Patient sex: M
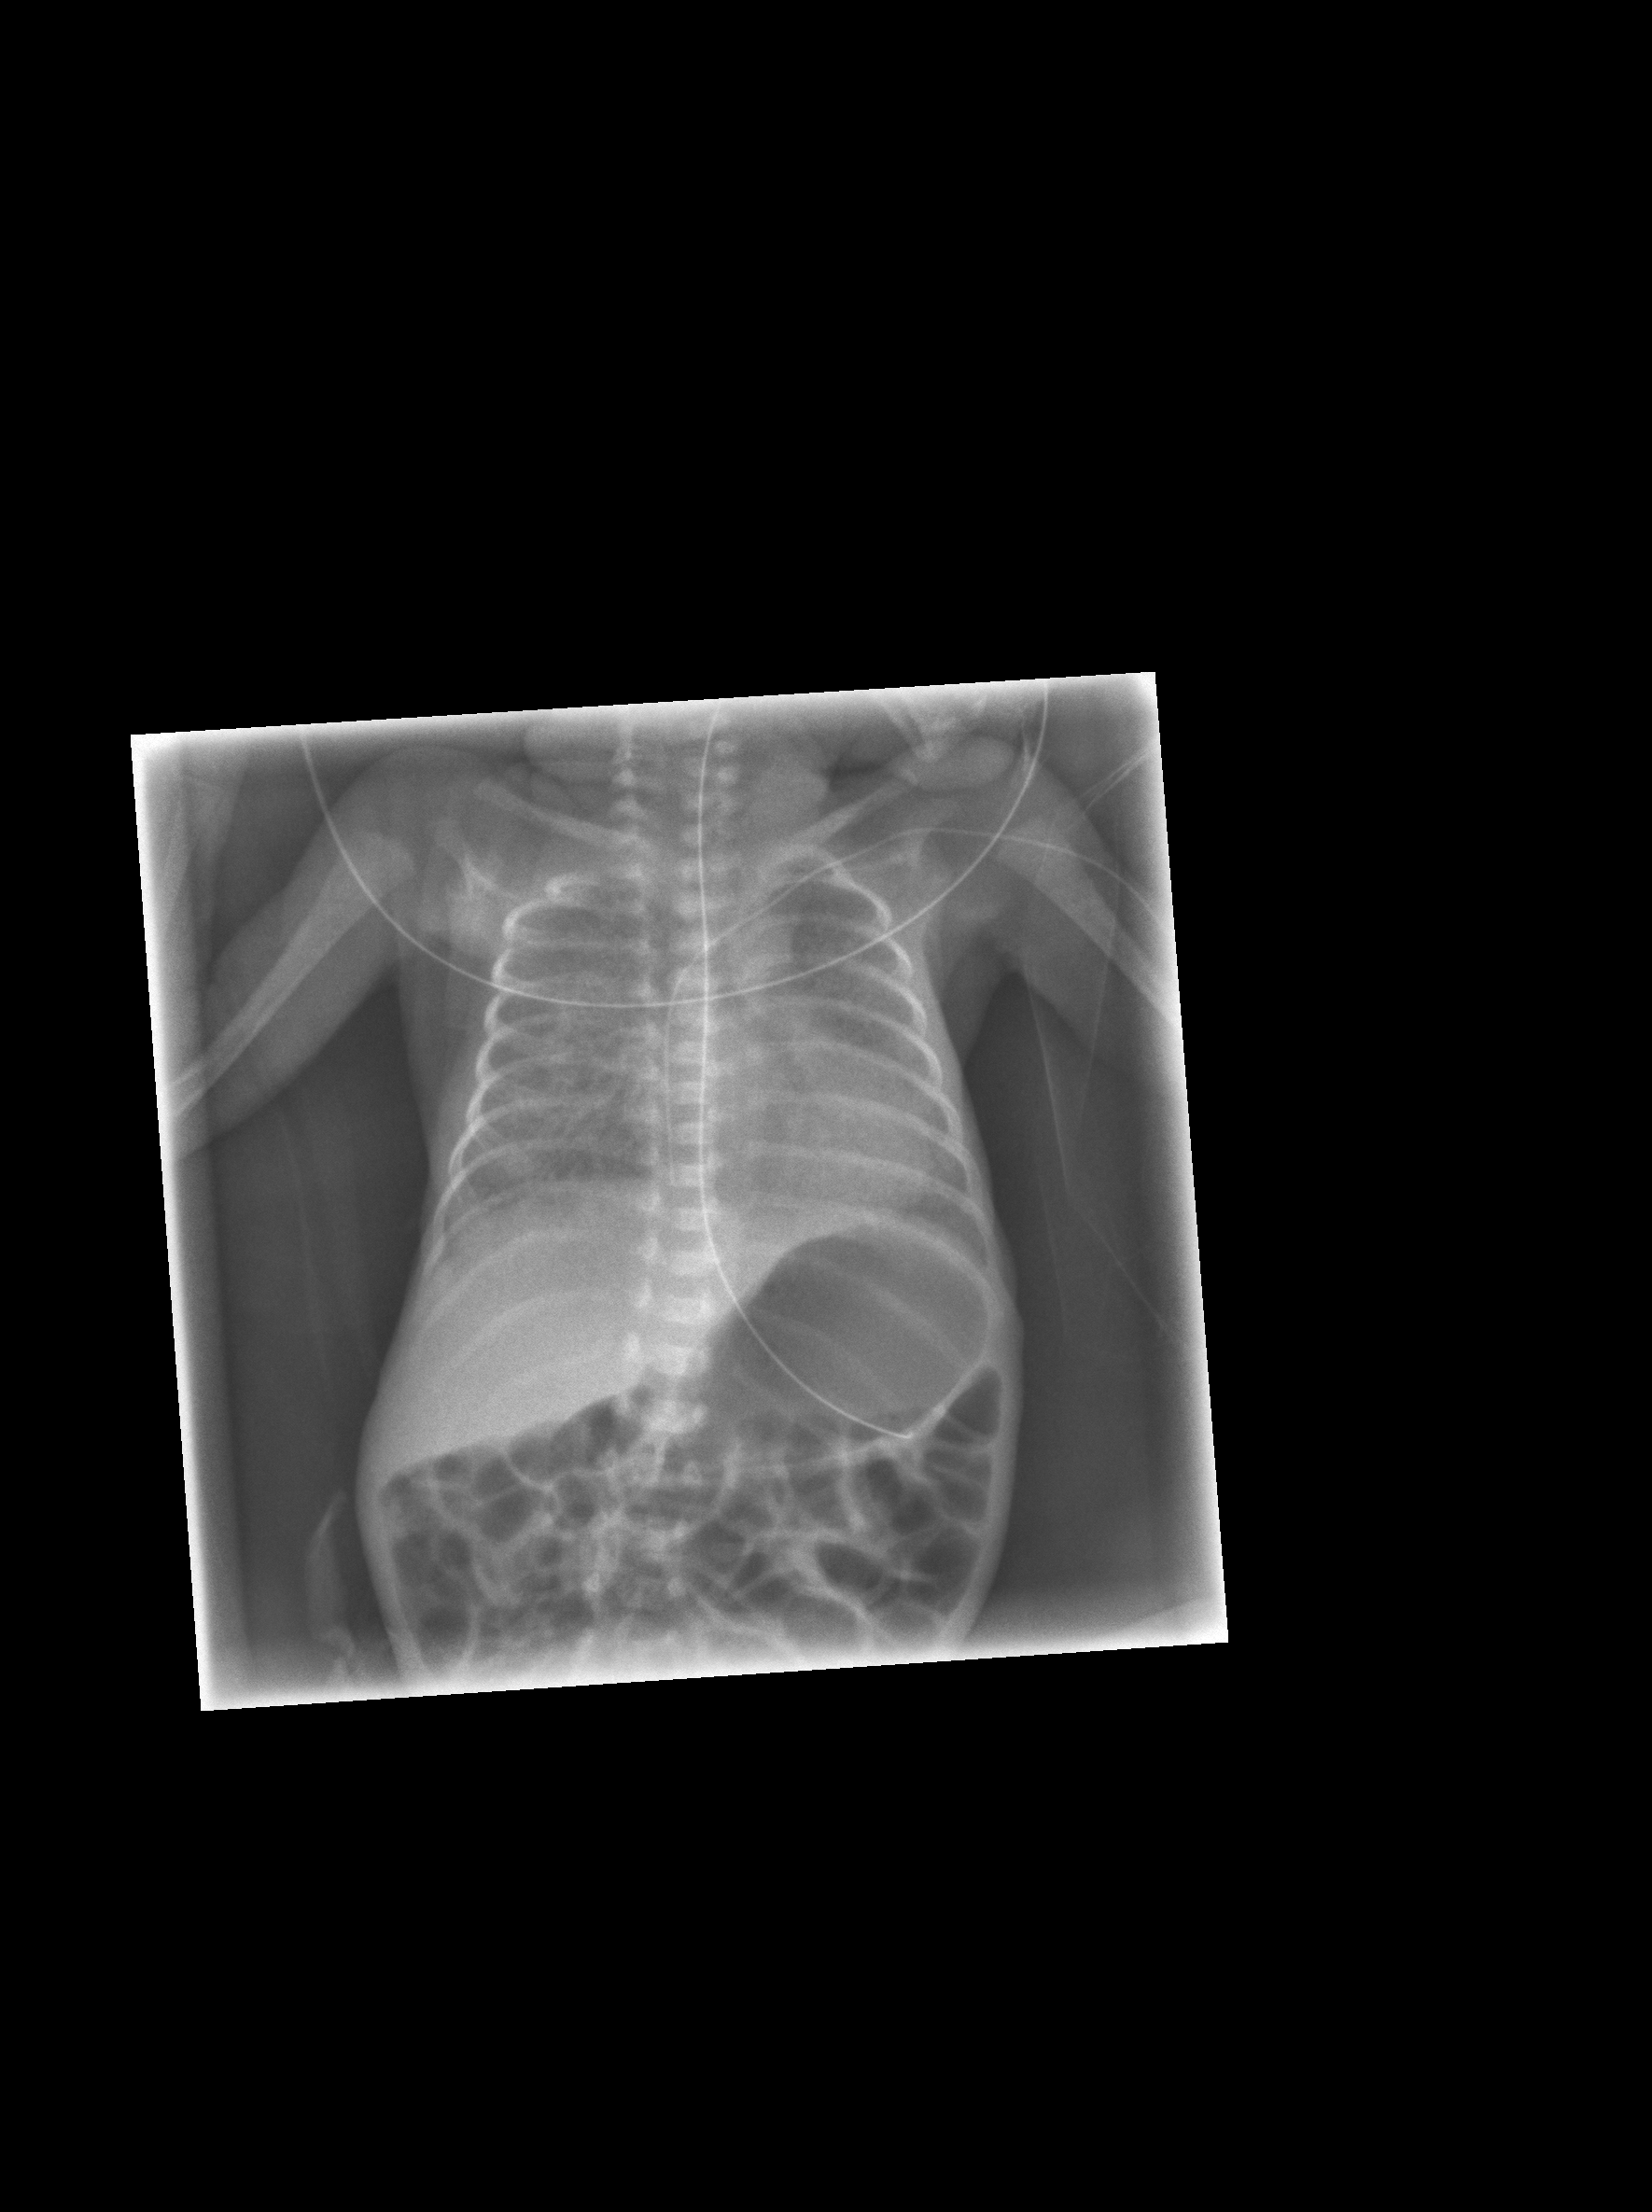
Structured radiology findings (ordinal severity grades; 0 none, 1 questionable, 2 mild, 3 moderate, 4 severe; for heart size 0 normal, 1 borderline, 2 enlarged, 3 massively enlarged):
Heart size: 0
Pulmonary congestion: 0
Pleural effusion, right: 0
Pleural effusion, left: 0
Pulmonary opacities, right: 2
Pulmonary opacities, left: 2
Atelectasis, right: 2
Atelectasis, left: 2